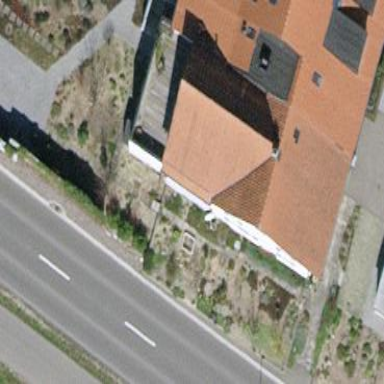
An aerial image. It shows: Building with tiled roof.